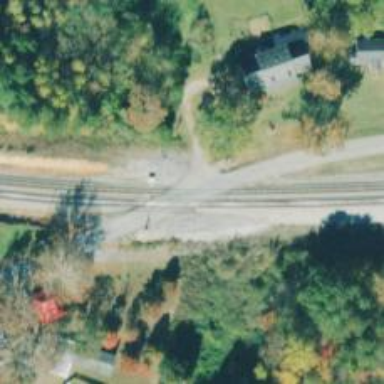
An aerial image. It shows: Level crossing on the railway with lights.